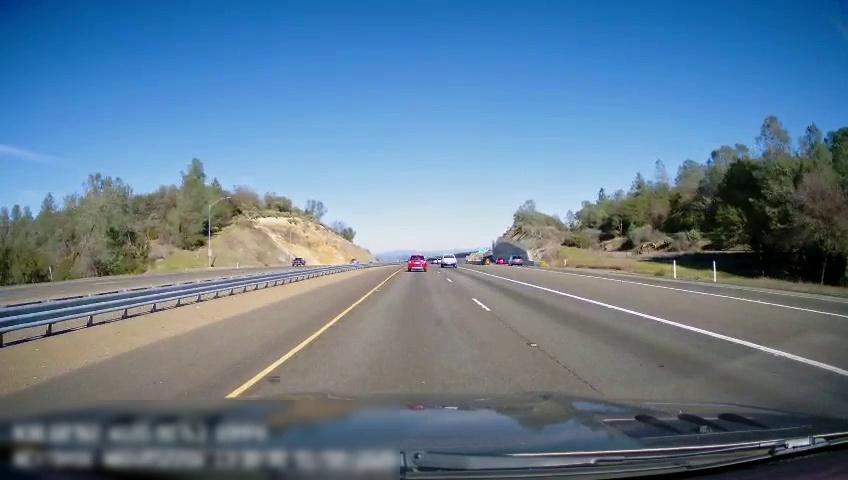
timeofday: Day
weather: Sunny
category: Drivable Space
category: Drivable Space
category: Vehicles | Truck
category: Vehicles | Car
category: Vehicles | Truck
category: Vehicles | SUV
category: Vehicles | Car
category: Lanes | Current Lane
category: Lanes | Current Lane
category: Lanes | Alternate Lane
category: Lanes | Alternate Lane